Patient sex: F
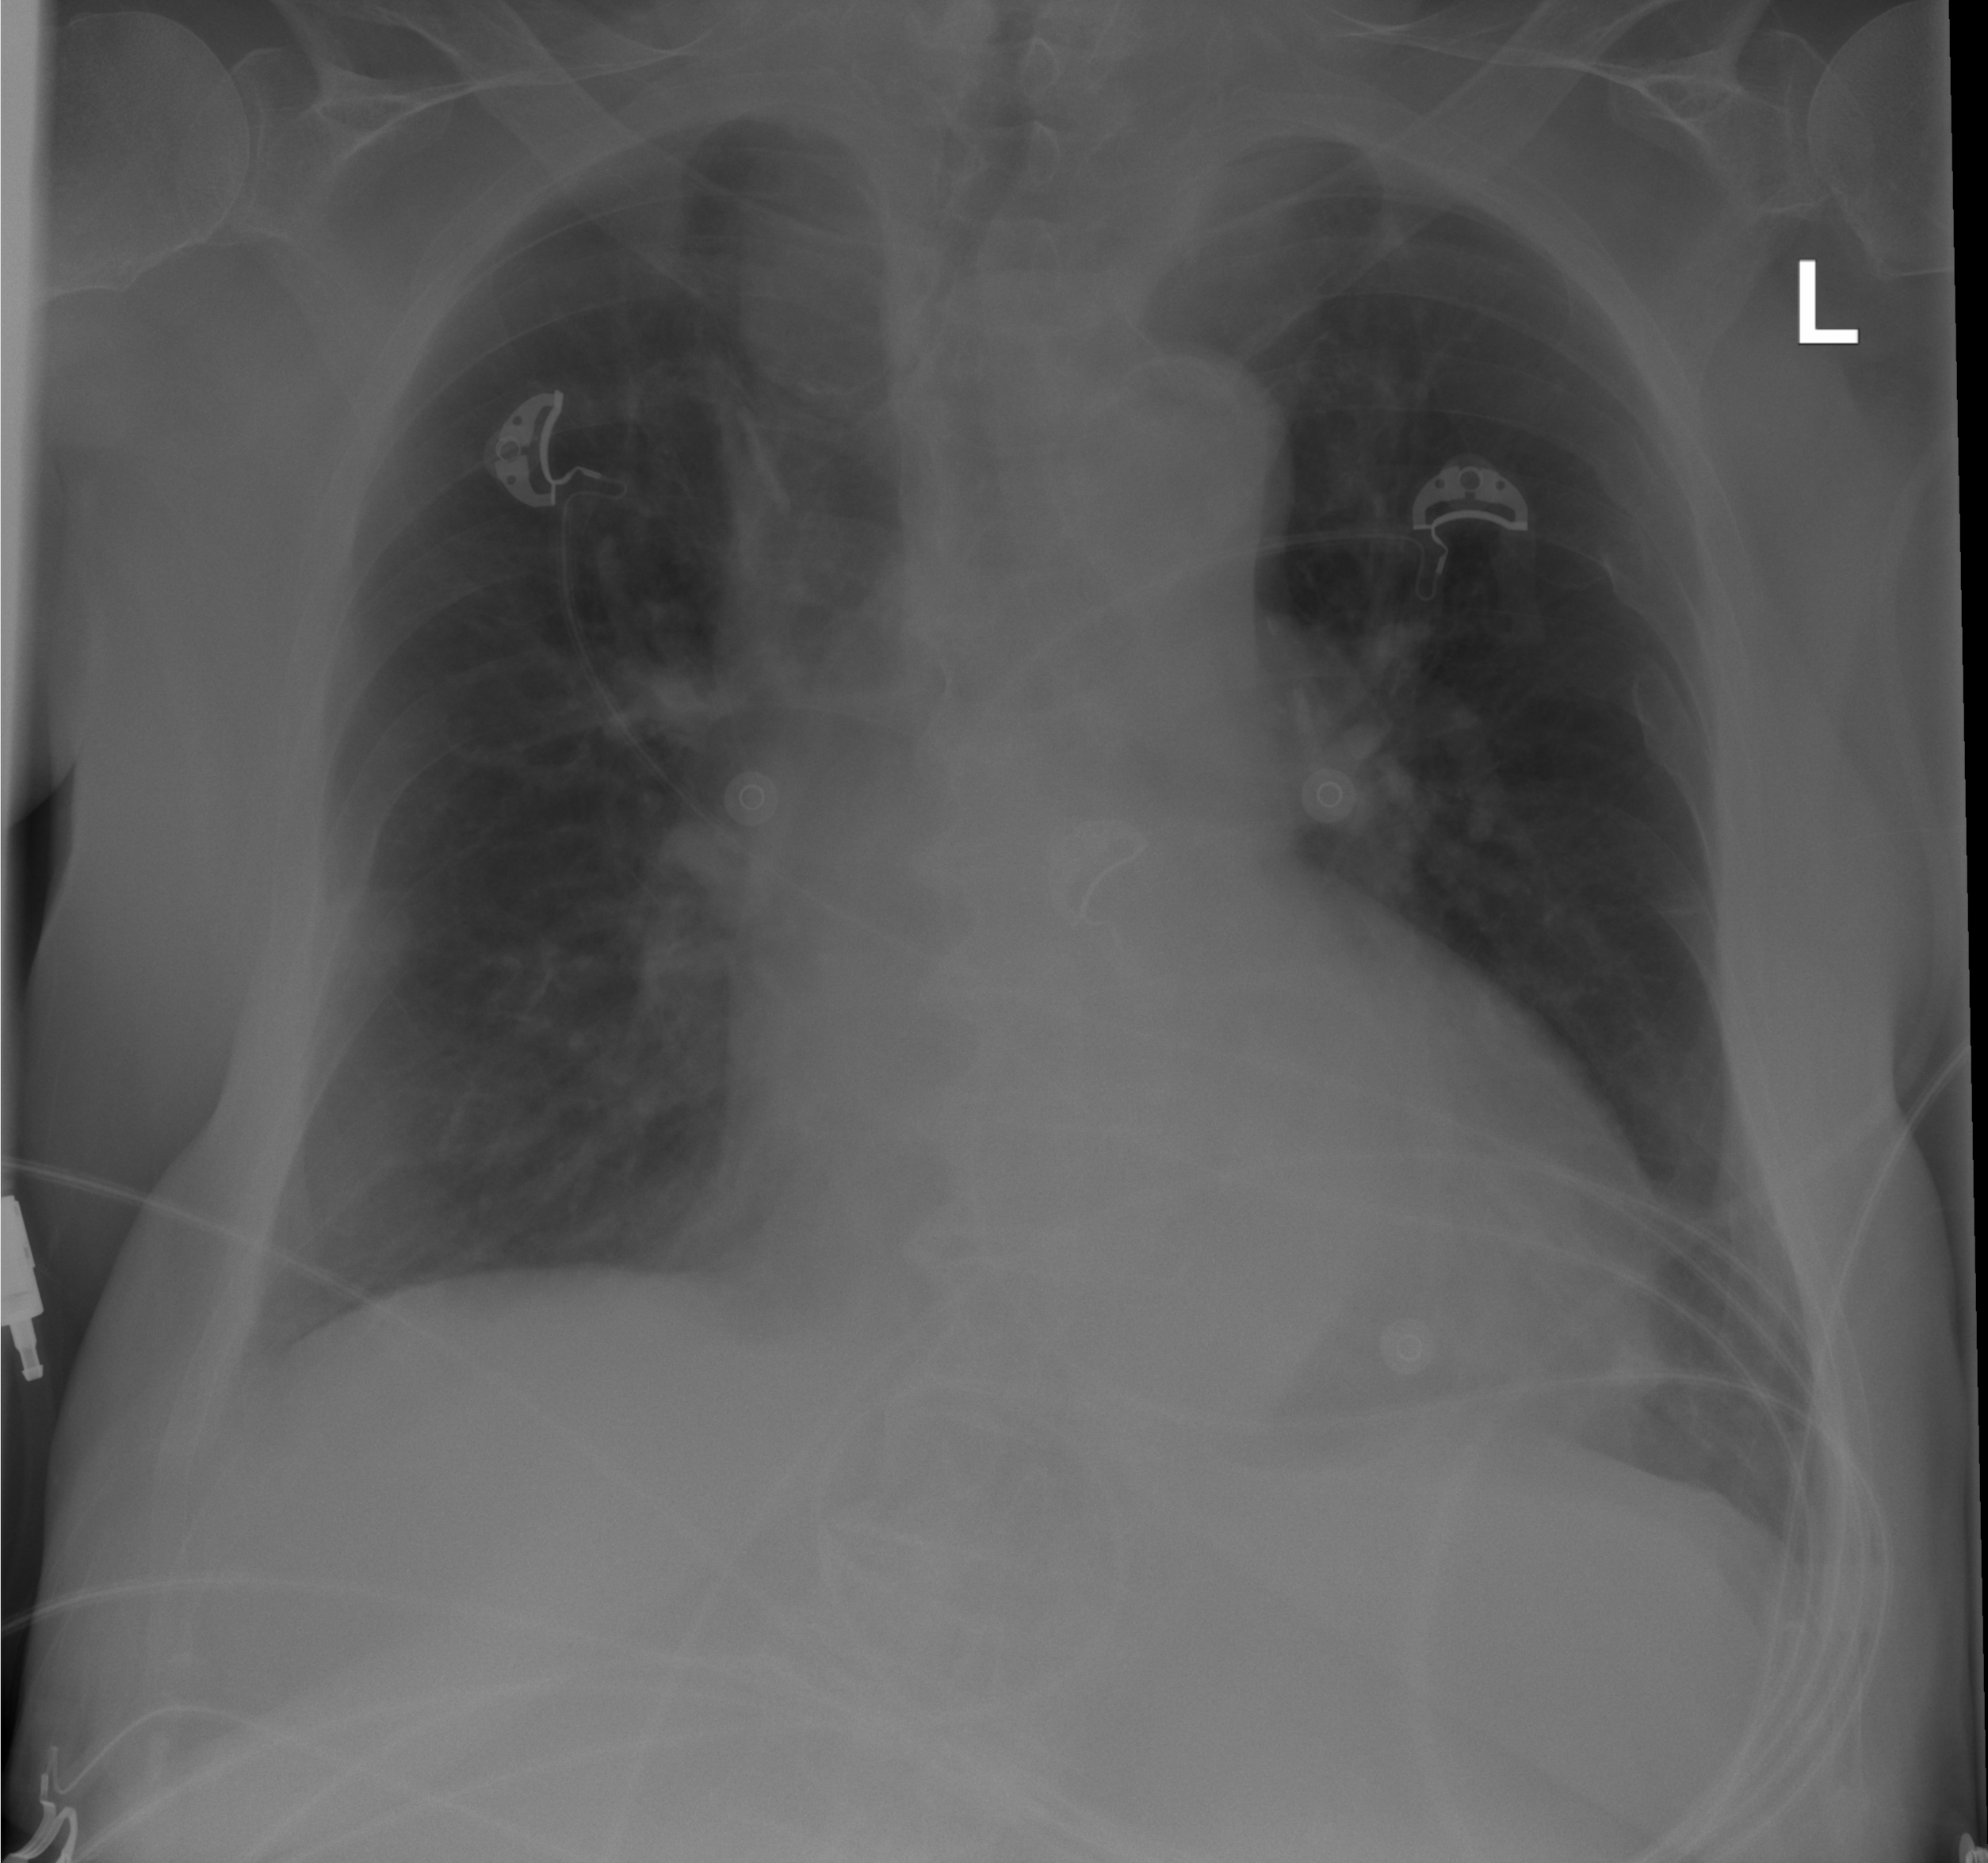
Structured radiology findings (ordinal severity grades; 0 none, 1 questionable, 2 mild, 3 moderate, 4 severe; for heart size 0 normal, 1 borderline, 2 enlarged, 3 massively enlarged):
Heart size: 2
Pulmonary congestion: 0
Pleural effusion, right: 2
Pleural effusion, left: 0
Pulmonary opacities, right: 0
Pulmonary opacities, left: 0
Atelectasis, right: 0
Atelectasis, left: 0